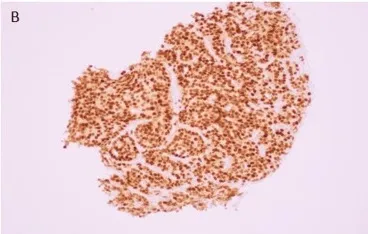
(B) The glands are positive for NKX3.1 consistent with metastatic prostate adenocarcinoma.
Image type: pathology (immunostaining)